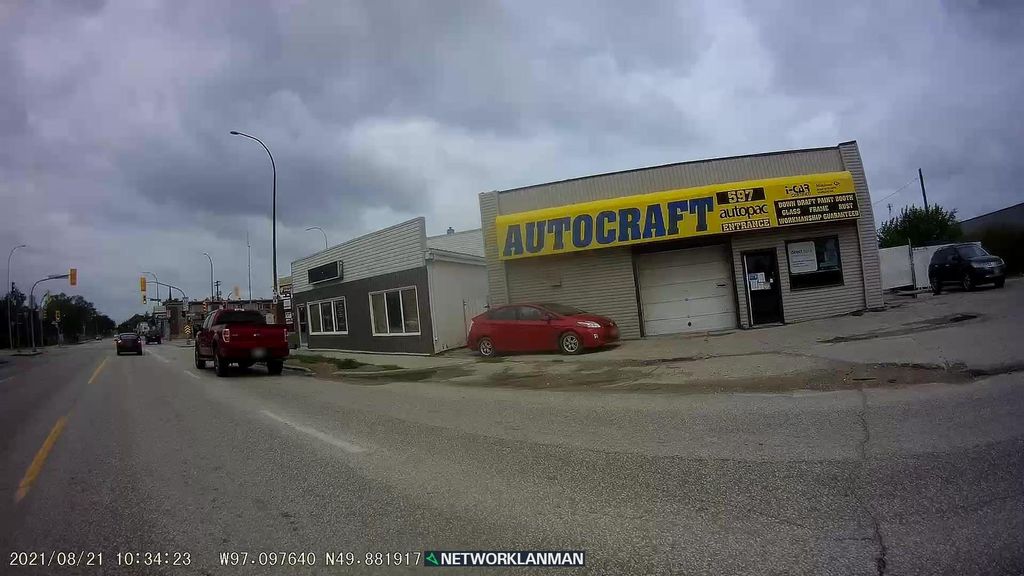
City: winnipeg